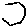
Label: hexagon